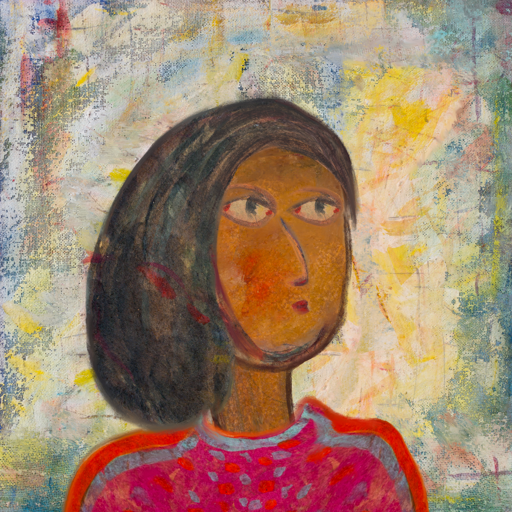
Background: Irani, Head And Neck Side: Pipe, Face Side: GypsyMother, Bust: Sisters, Hair Side: Gypsy_Mother, Head Accessory: Blank, Second Necklace: Blank, Necklace: Blank, Baby: Blank